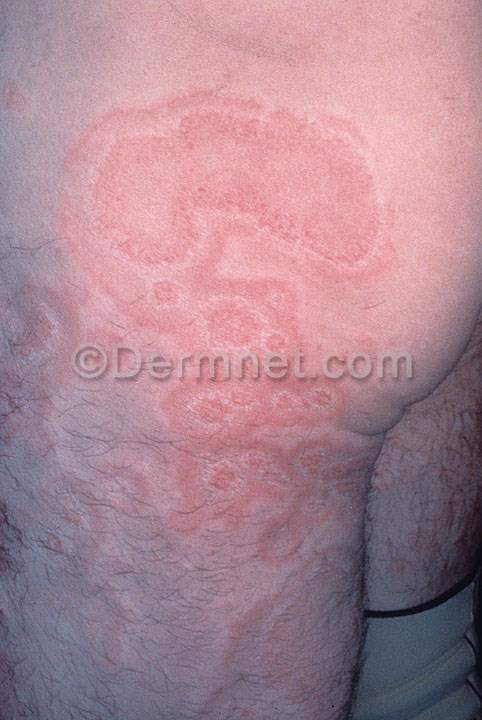
Disease: Systemic Disease